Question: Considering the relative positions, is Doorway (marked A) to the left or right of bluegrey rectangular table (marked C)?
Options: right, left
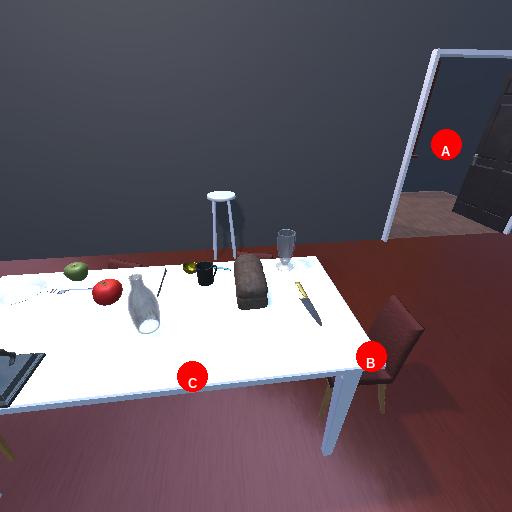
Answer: right